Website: bh-photo
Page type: payment
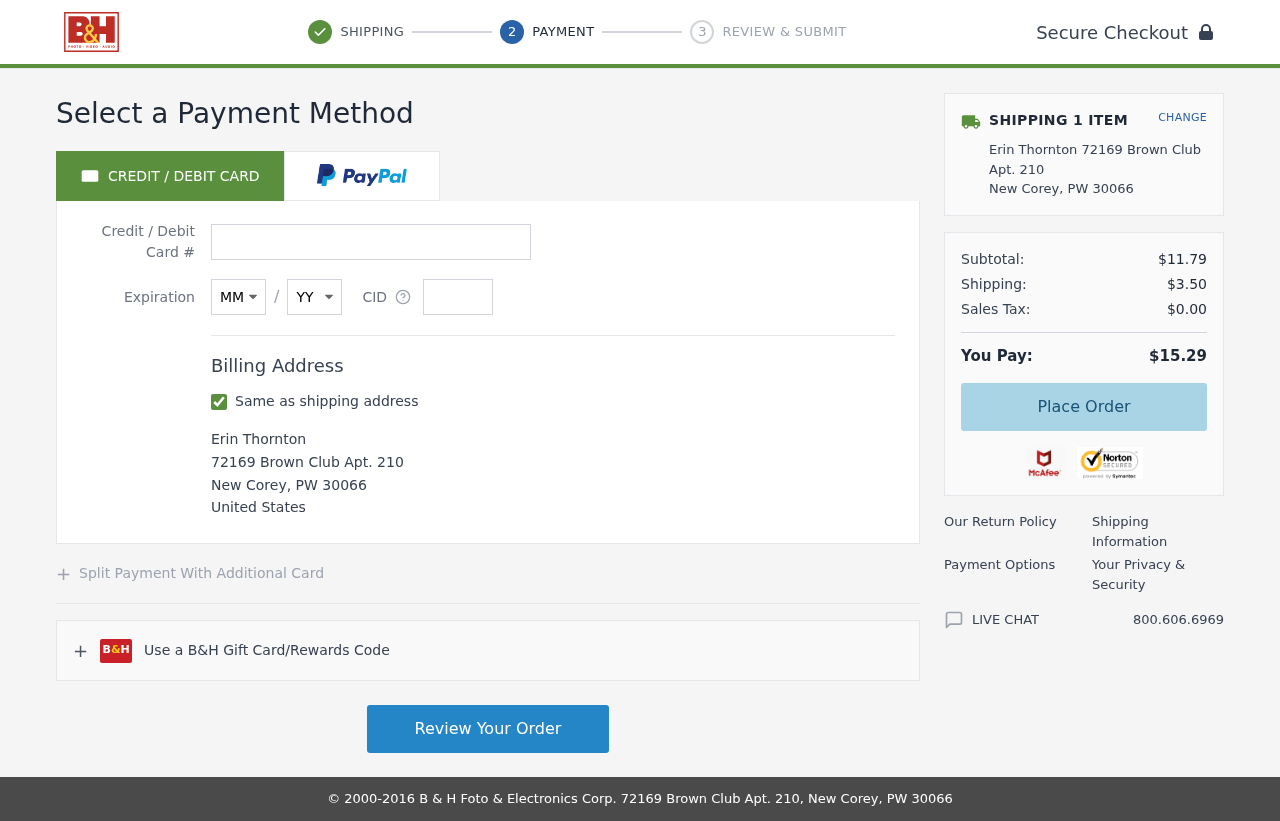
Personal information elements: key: PII_CARD_CVV
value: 6787
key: PII_CARD_EXPIRY_MONTH
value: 05
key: PII_CARD_EXPIRY_YEAR
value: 28
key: PII_CARD_NUMBER
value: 3438 1643 9724 241
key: PII_CITY
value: New Corey
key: PII_COUNTRY
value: United States
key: PII_FULLNAME
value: Erin Thornton
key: PII_POSTCODE
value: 30066
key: PII_STATE_ABBR
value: PW
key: PII_STREET
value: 72169 Brown Club Apt. 210
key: PII_FULLNAME2
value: Erin Thornton
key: PII_CITY2
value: New Corey
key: PII_STATE_ABBR2
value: PW
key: PII_POSTCODE_FULL
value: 30066
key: PII_POSTCODE_NUMERIC
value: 30066
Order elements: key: ORDER_NUM_ITEMS
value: SHIPPING 1 ITEM
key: ORDER_SUBTOTAL
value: $11.79
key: ORDER_SHIPPING_COST
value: $3.50
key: ORDER_TAX
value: $0.00
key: ORDER_TOTAL
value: $15.29